Question: I have a spreadsheet with order date data:

I need to find the average interval in days between each order date. I have to both find a way to get past the blank cells in the row, and also take into account that some clients have 5-10 orders and some clients have 2 orders when calculating my average frequency (interval) between orders.
What I have so far:
'''
Sub DateInt()
Dim CurrentSheet As Worksheet
Dim LastRow As Integer
Dim LastCol As Integer
Dim CurrentRow As Integer
Dim CurrentCol As Integer
Dim GrandT As String
GrandT = InputBox("Which column is the Grand Total in?", "Grand Total Column Letters")
Set CurrentSheet = ActiveWorkbook.ActiveSheet
LastRow = CurrentSheet.Range(GrandT & Rows.Count).End(xlUp).Row
LastCol = CurrentSheet.Cells(4, Columns.Count).End(xlToLeft).Column - 1
For CurrentRow = 5 To LastRow
For CurrentCol = 2 To LastCol
If Not CurrentSheet.Cells(CurrentRow, CurrentCol).Value = "" Then
'Save date
'Find next date in row
'Subtract Dates to get interval and save interval in days
'Save a running average of intervals
'Maybe a running sum (SumDates) and a running divisor (NumOfDates)
Else
Next
'Output average interval (SubDates / NumOfDates) in CurrentSheet.Cells(CurrentRow, LastCol + 1).Value
Next
End Sub
'''
I am having trouble figuring out how to do the loop inside the CurrentCol to LastCol loop:
Maybe something like:
'''
NumOfDates = 0
'Loop
'Loop
NumOfDates = NumOfDates + 1
Date & NumOfDates = CurrentCell.Value
If NumOfDates = 1 Then Next
Else
Interval = Date2 - Date1
TtlInterval = TtlInterval + Interval
Date2 = Date1
Next
'''
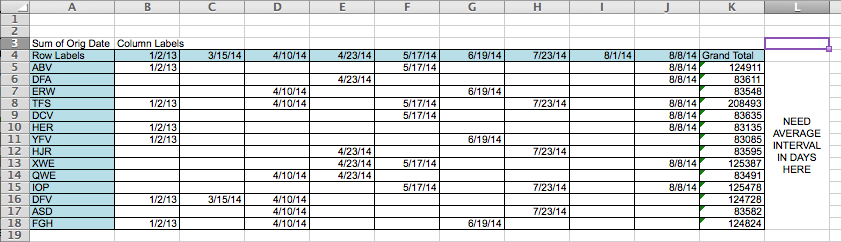
Answer: We've got a winner here: (Even better with update)

'''
Sub DateInt()
Dim CurrentSheet As Worksheet
Dim LastRow As Integer
Dim LastCol As Integer
Dim CurrentRow As Integer
Dim CurrentCol As Integer
Dim GrandT As String
Dim DateA As Date
Dim DateB As Date
Dim DateTtl As Integer
Dim DateCount As Integer
Set CurrentSheet = ActiveWorkbook.ActiveSheet
LastRow = CurrentSheet.Range("A" & Rows.Count).End(xlUp).Row - 1
LastCol = CurrentSheet.Cells(4, Columns.Count).End(xlToLeft).Column
Cells(4, LastCol + 1).Value = "Avg Interval"
Cells(4, LastCol + 2).Value = "Days Since Last Order"
Cells(4, LastCol + 3).Value = "Last Order Date"
Cells(4, LastCol + 4).Value = "Last Order v Avg Order"
For CurrentRow = 5 To LastRow
Cells(CurrentRow, LastCol).Value = Date
Cells(CurrentRow, LastCol).NumberFormat = "mm/dd/yy"
DateCount = 0
DateTtl = 0
DateC = DateAdd("d", 20, Date)
For CurrentCol = 2 To LastCol
If Cells(CurrentRow, CurrentCol).Value = "" Then
Else
If DateCount < 1 Then
DateA = Cells(CurrentRow, CurrentCol).Value
Else
DateB = Cells(CurrentRow, CurrentCol).Value
DateTtl = DateDiff("d", DateA, DateB) + DateTtl
If DateValue(DateB) = DateValue(Date) Then
Else
DateA = DateB
End If
End If
DateCount = DateCount + 1
End If
Next CurrentCol
Cells(CurrentRow, LastCol + 1).Value = DateTtl / DateCount
Cells(CurrentRow, LastCol + 1).NumberFormat = "General"
Cells(CurrentRow, LastCol + 2).Value = DateDiff("d", DateA, Date)
Cells(CurrentRow, LastCol + 2).NumberFormat = "General"
Cells(CurrentRow, LastCol + 3).Value = DateA
Cells(CurrentRow, LastCol + 3).NumberFormat = "mm/dd/yy"
Cells(CurrentRow, LastCol + 4).Value = Cells(CurrentRow, LastCol + 1).Value - Cells(CurrentRow, LastCol + 2).Value
Cells(CurrentRow, LastCol + 4).NumberFormat = "#,##0_);<URL>"
Next CurrentRow
End Sub
'''